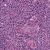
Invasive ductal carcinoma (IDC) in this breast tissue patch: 1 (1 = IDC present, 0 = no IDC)